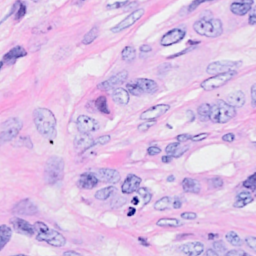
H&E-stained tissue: Breast